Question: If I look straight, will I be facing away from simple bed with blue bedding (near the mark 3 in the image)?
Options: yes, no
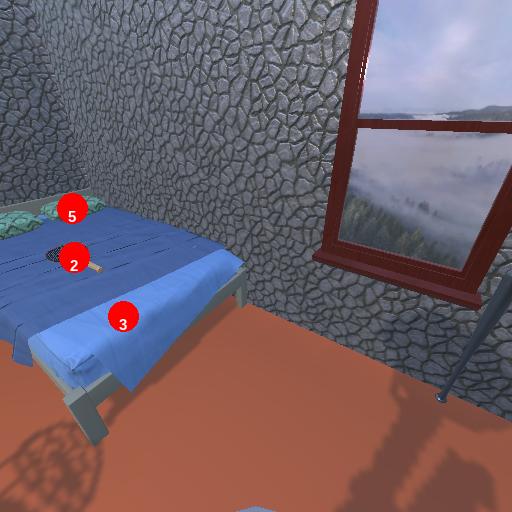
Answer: yes